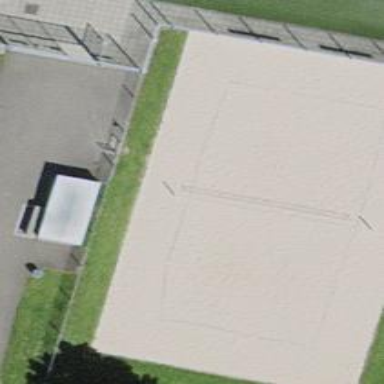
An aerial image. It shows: Sandy pitch for beach volleyball.